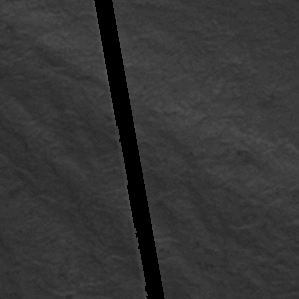
Label: frost